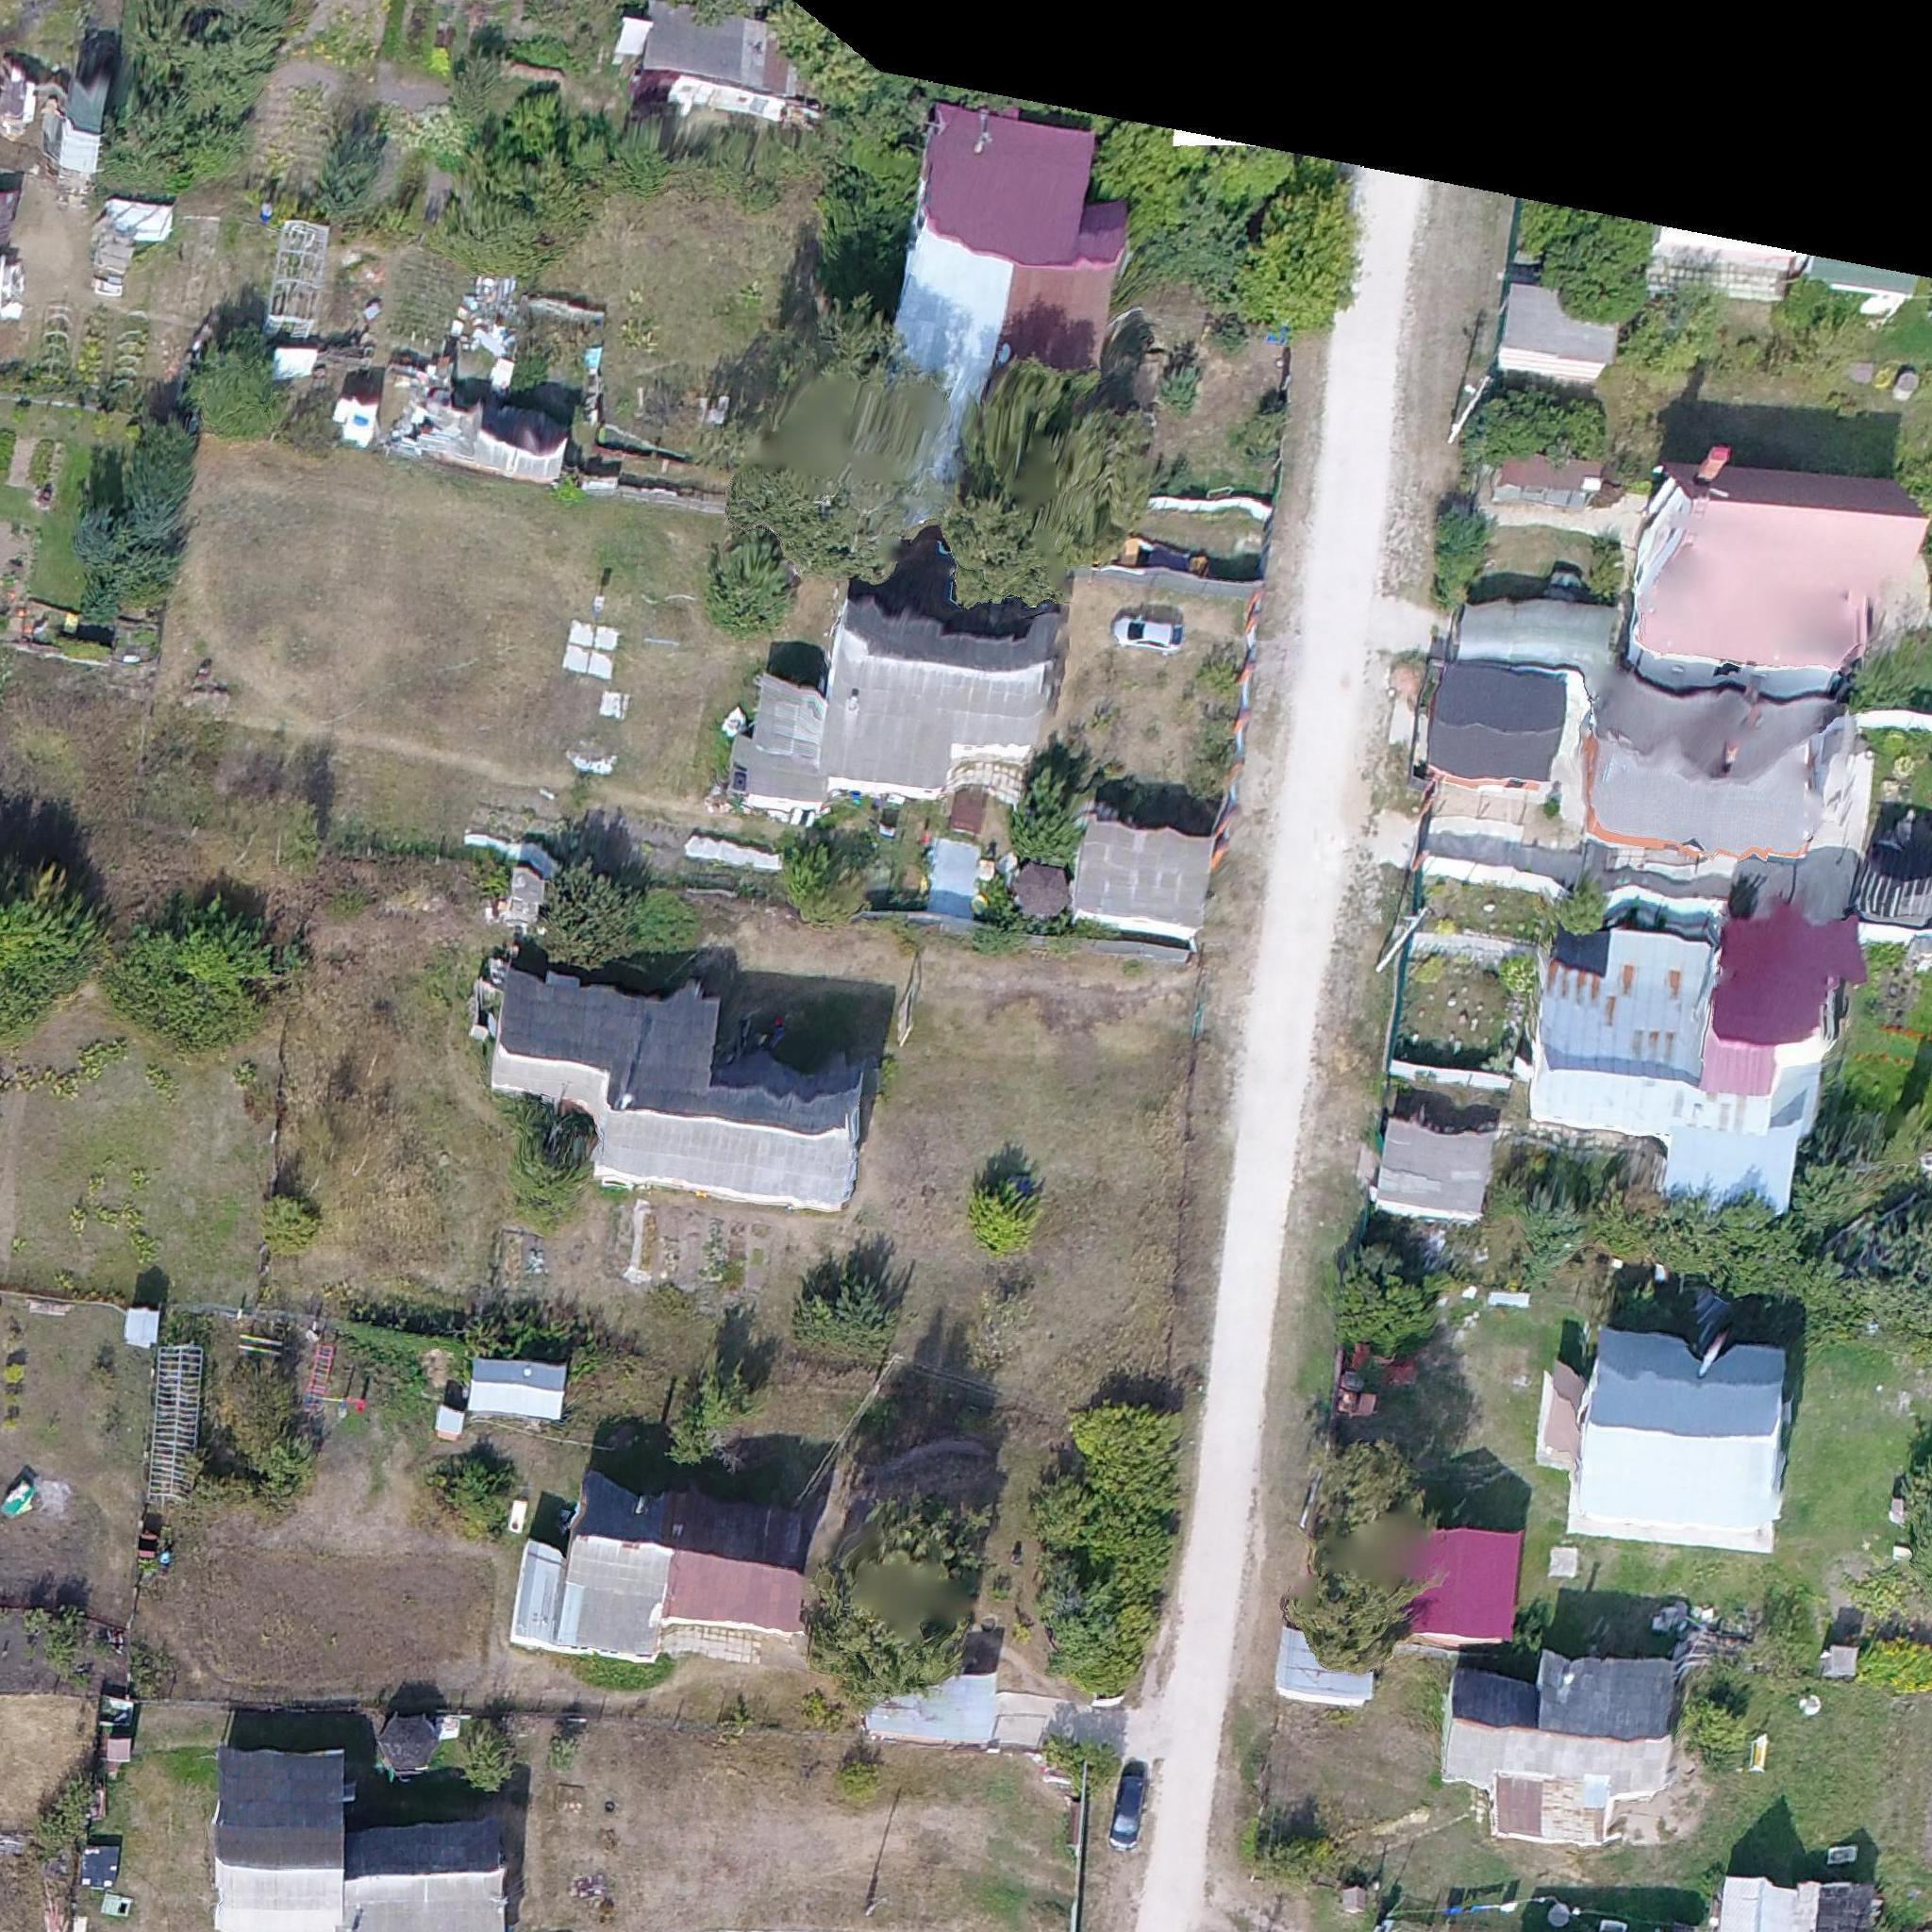
Biome: Sarmatic mixed forests